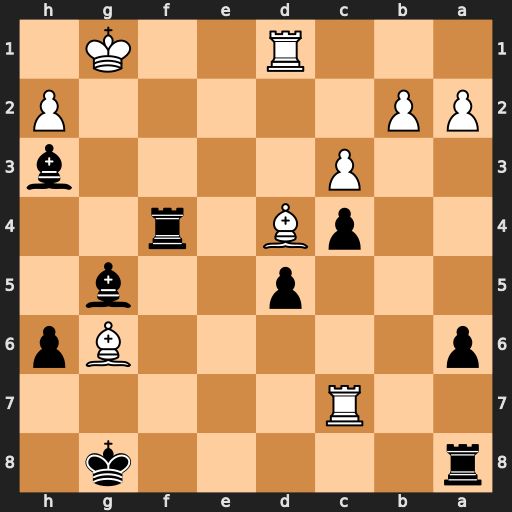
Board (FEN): r5k1/2R5/p5Bp/3p2b1/2pB1r2/2P4b/PP5P/3R2K1
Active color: b
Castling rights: -
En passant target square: -
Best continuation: Rg4+ Kh1 Bg2+